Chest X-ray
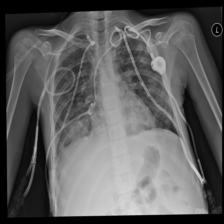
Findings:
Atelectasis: negative
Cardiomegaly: negative
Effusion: positive
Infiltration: positive
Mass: negative
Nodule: positive
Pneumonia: negative
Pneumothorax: negative
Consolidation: negative
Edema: negative
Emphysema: negative
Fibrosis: negative
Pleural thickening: negative
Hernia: negative